Question: I'm trying to install Magento on my local server (WampServer 2.4), using magento <URL>, but I get following error while cheking database connection in first step of this installatoin.
> Database server does not support InnoDB storage engine
it maybe because of the mysql version which is 5.6.12, but I couldn't downgrade it. also when I change the my.ini file to enable InnoDB engine as follow mysql service didn't start.
'''
# Uncomment the following if you are using InnoDB tables
innodb_data_home_dir = C:\mysql\data/
innodb_data_file_path = ibdata1:10M:autoextend
innodb_log_group_home_dir = C:\mysql\data/
innodb_log_arch_dir = C:\mysql\data/
# You can set .._buffer_pool_size up to 50 - 80 %
# of RAM but beware of setting memory usage too high
innodb_buffer_pool_size = 16M
innodb_additional_mem_pool_size = 2M
# Set .._log_file_size to 25 % of buffer pool size
innodb_log_file_size = 5M
innodb_log_buffer_size = 8M
innodb_flush_log_at_trx_commit = 1
innodb_lock_wait_timeout = 50
'''
also here is the result of running show engines command:

I also try install using full release of it, but I get following error:
> Warning: require(app/Mage.php): failed to open stream: No such file or
directory in C:\wamp\www\magento\install.php on line 125Fatal error: require(): Failed opening required 'app/Mage.php'
(include_path='C:\wamp\www\magento;.;C:\php\pear') in
C:\wamp\www\magento\install.php on line 125 Call Stack
also it didn't contain 'app/code/core/Mage/Install/Model/Installer/Db/Mysql4.php' so I couldn't try <URL> in similar question.
could anyone help me to fix this issue?
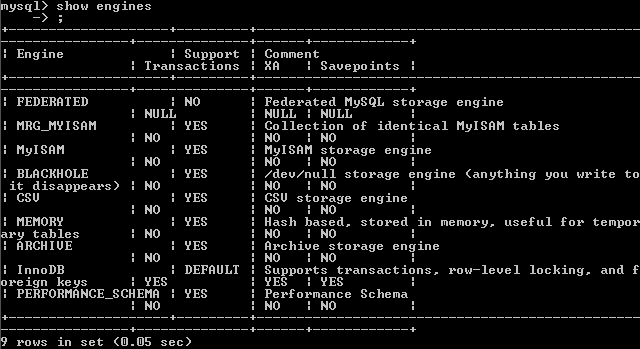
Answer: If you have downloaded the package from Magento, 1.9.1 definitely includes the file app\code\core\Mage\Install\Model\Installer\Db\Mysql4.php - so I would expect that this hasn't extracted correctly on your system. You should see that 1.9.1 actually already includes the fix you mention (change from 'have_innodb').